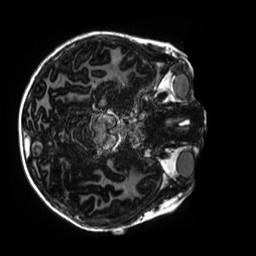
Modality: MP2RAGE
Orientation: axial
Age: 9
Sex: male
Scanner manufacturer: siemens
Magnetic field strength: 3 T
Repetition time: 4 s
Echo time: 0.00303 s